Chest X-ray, PA view. Patient: 68 years old, sex M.
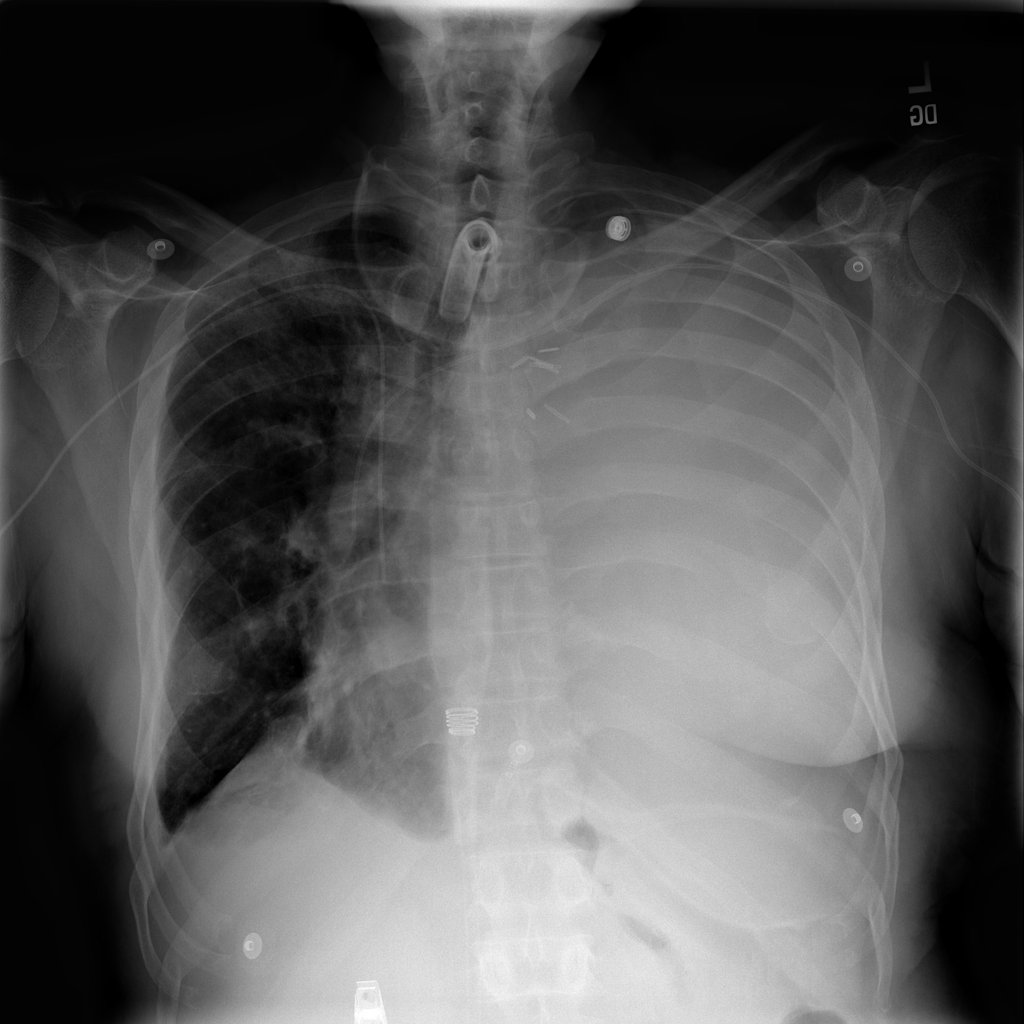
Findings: Infiltration